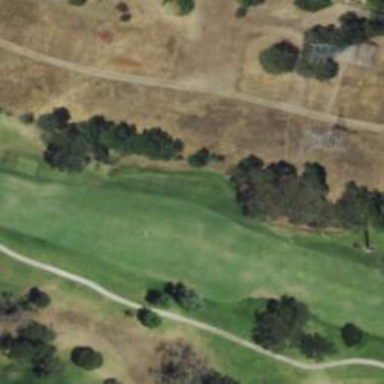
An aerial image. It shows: View of golf hole.